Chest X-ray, PA view. Patient: 40 years old, sex F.
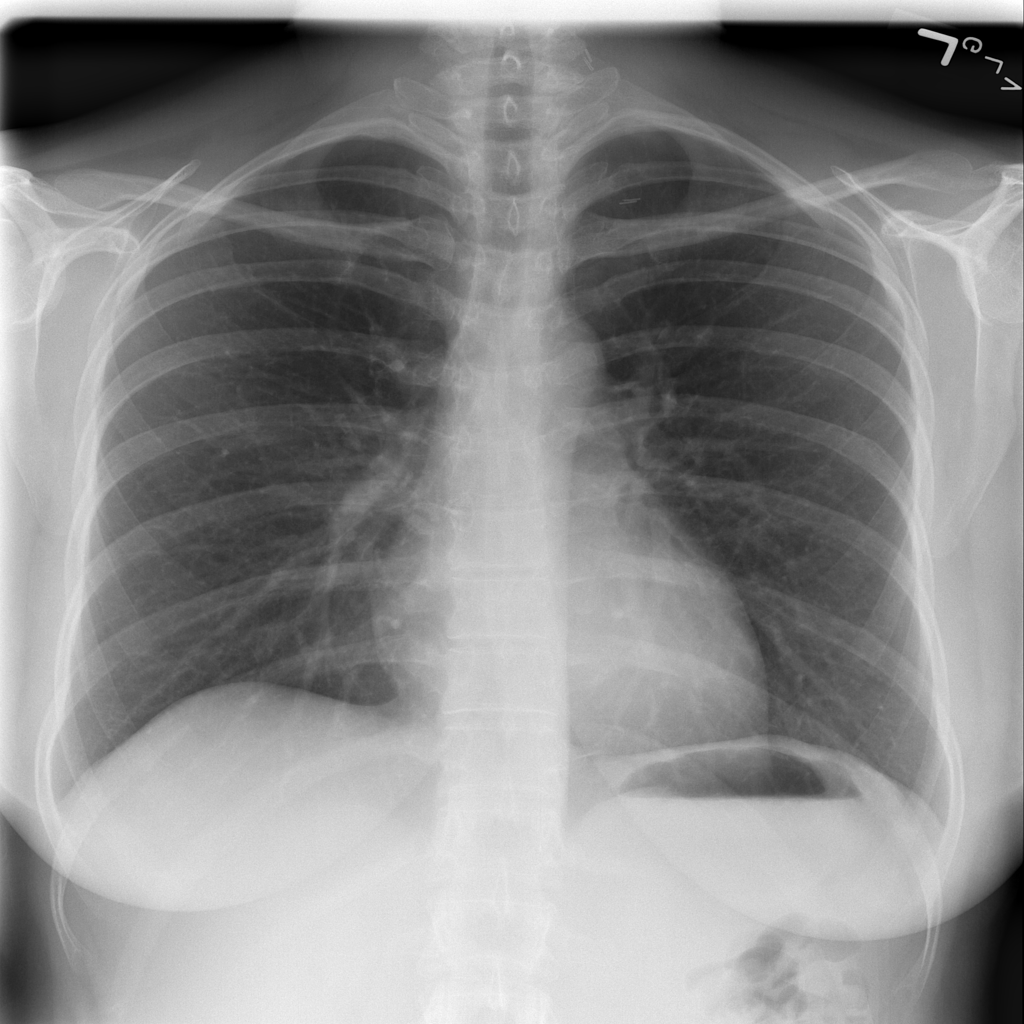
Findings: No Finding